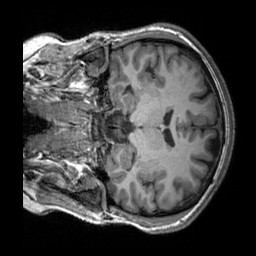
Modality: T1w
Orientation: coronal
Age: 26
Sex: male
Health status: healthy
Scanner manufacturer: siemens
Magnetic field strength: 3 T
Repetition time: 2.3 s
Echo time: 0.00303 s